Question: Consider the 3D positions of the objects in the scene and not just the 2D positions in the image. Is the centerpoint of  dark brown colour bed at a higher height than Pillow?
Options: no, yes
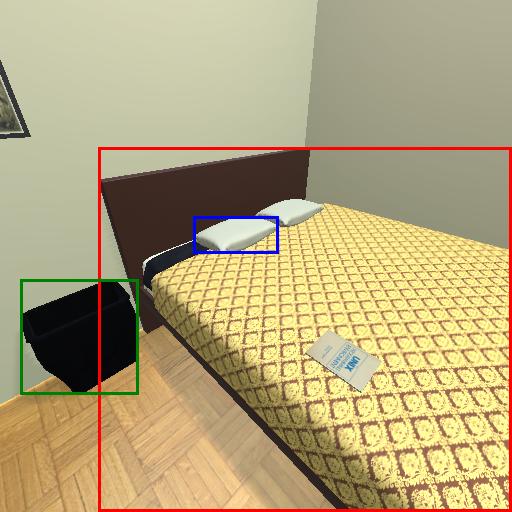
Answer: no